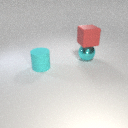
large red rubber cube above large cyan metal sphere